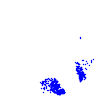
Particle: electron